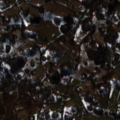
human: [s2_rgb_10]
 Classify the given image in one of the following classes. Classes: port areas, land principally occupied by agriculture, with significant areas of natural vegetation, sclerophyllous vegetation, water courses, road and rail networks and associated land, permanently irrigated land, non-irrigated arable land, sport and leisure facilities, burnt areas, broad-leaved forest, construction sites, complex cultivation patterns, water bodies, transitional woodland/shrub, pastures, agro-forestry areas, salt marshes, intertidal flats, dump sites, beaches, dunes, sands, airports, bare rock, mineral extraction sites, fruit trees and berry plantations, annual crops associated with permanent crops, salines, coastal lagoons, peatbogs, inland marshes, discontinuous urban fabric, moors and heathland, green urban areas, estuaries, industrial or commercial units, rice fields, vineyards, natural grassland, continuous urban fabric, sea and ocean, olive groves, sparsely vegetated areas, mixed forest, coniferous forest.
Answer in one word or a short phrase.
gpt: land principally occupied by agriculture, with significant areas of natural vegetation